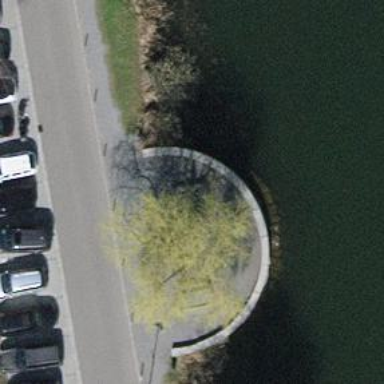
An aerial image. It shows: Seawall barrier.